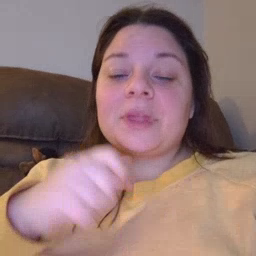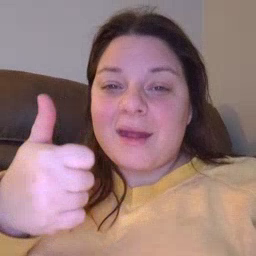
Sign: any